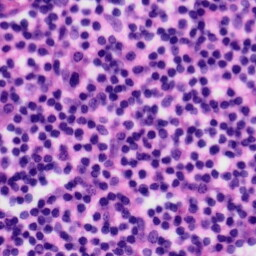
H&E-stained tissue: Tonsil